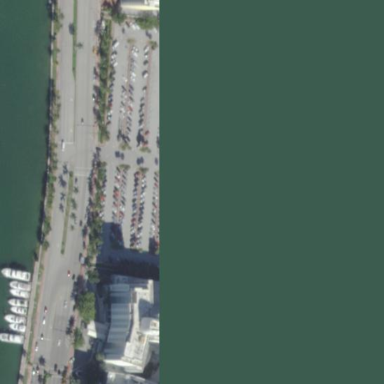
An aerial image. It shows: Parking area with asphalt surface.